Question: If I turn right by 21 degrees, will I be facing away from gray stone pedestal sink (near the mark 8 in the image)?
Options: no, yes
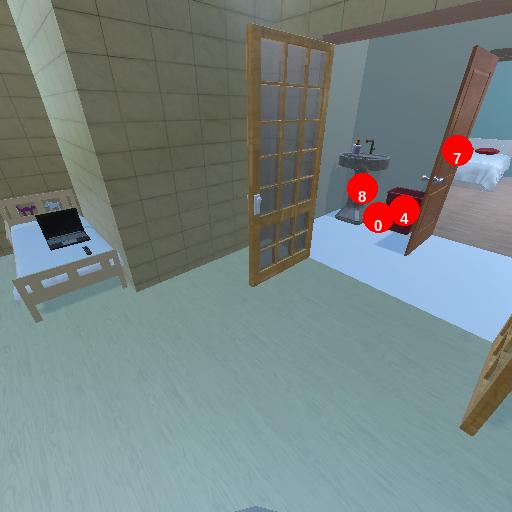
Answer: no